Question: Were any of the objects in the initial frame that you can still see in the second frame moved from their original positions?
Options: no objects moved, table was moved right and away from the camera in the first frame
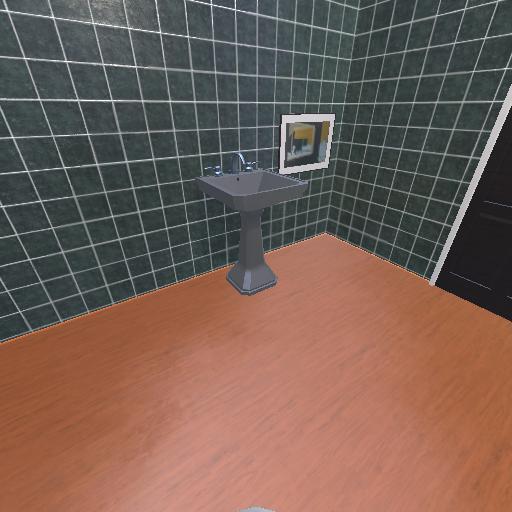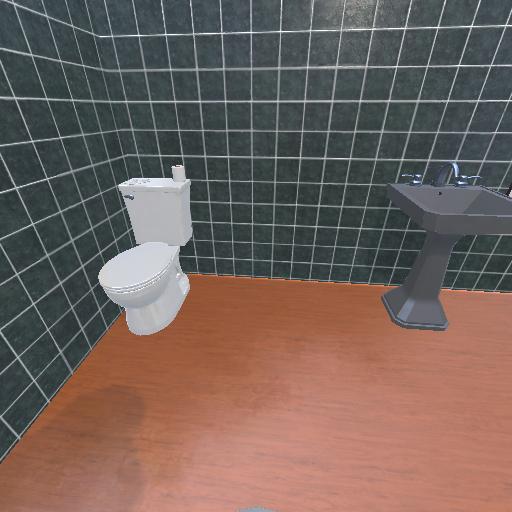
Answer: no objects moved